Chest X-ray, AP view. Patient: 59 years old, sex M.
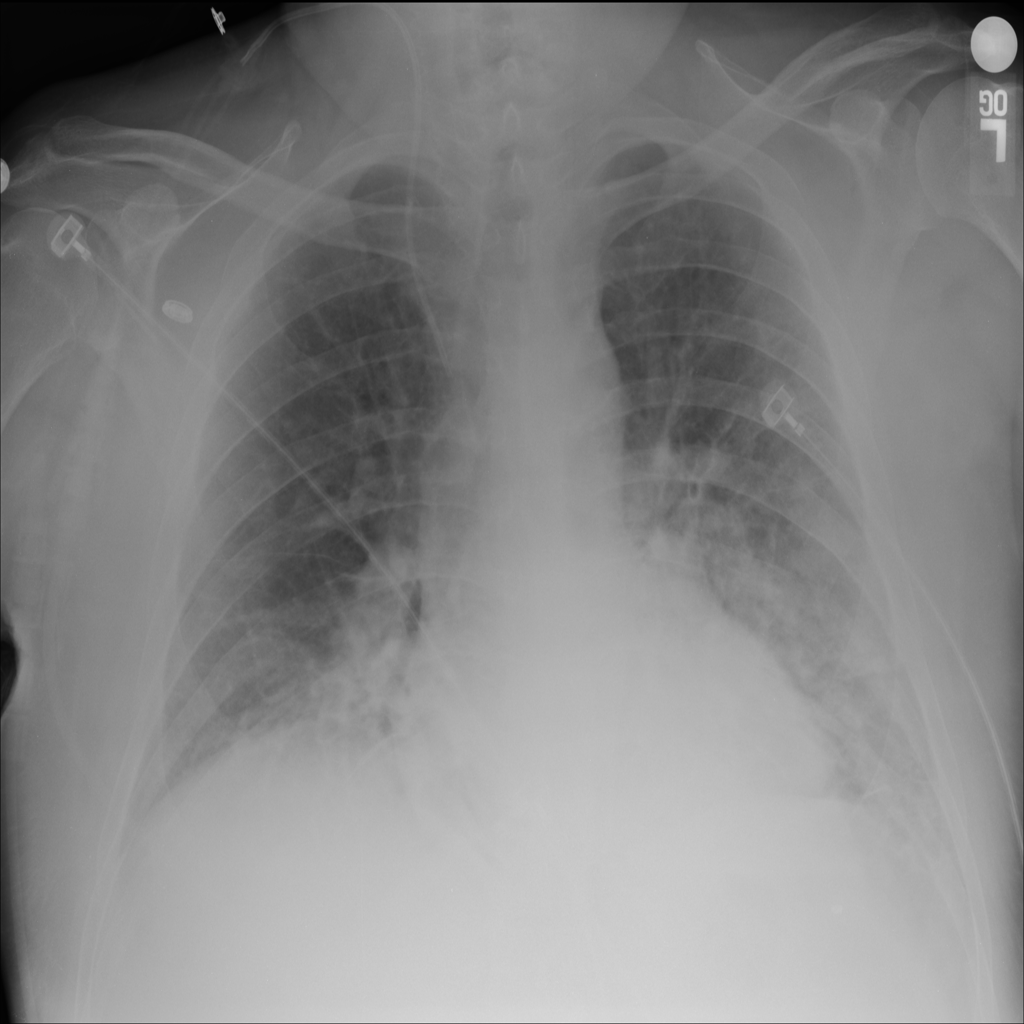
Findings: No Finding